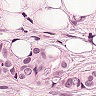
Metastatic tissue present: yes